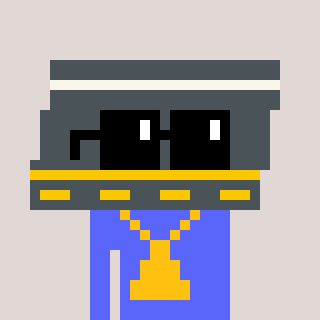
a pixel art character with square black sunglasses, a road-shaped head and a purple-colored body on a warm background